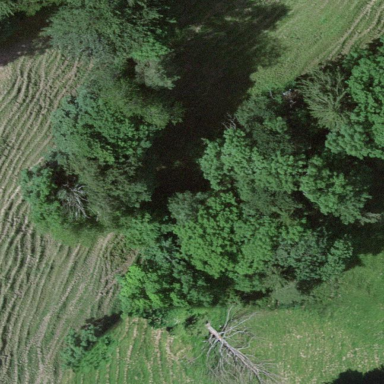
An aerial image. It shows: Forest area.